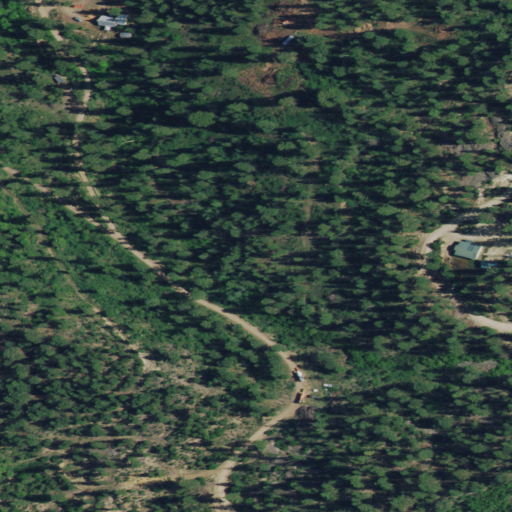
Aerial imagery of valley in Idaho named Gregory Gulch containing evergreen forest, shrub, open development, and woody wetlands